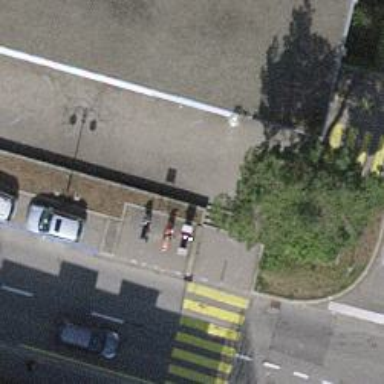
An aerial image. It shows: Asphalt footway.